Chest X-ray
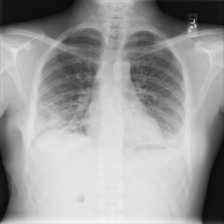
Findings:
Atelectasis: positive
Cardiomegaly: negative
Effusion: negative
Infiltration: negative
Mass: negative
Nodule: negative
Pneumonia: negative
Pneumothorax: positive
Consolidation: negative
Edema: negative
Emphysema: negative
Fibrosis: negative
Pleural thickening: negative
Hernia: negative